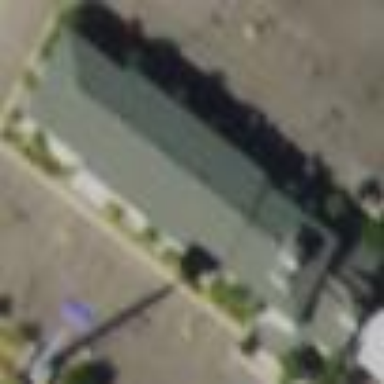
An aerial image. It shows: Gabled building which serves as motel.